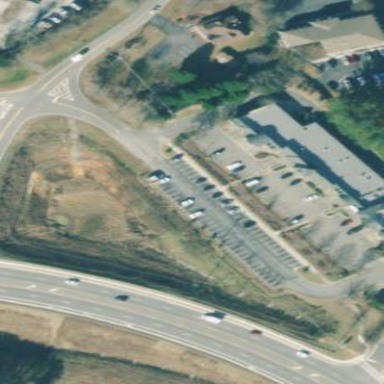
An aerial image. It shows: Parking area.